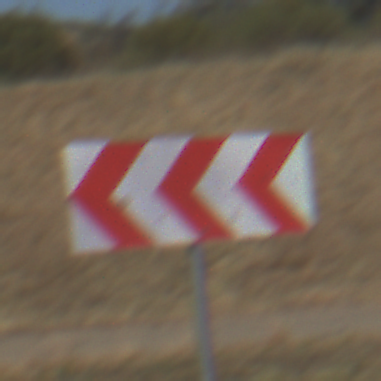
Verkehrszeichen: RichtungstafelnInKurvenGrossRechts
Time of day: Midday
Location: Outdoor (RoadRail)
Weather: Clear
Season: Summer
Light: Natural